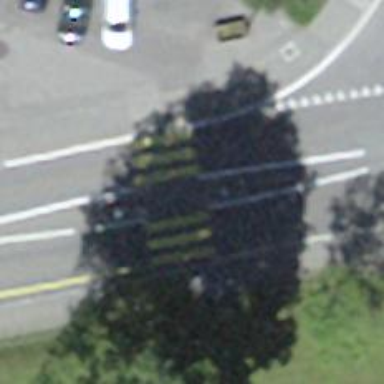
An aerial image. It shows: Zebra crossing with pedestrian island.